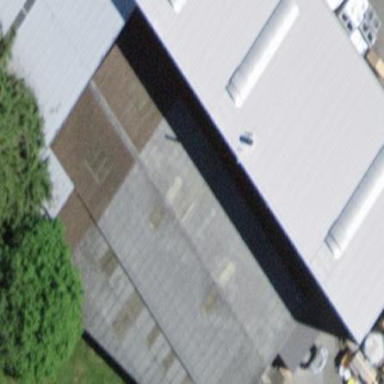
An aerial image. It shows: Warehouse building with industrial works happening inside.